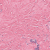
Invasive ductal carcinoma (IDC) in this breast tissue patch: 0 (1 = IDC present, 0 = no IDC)